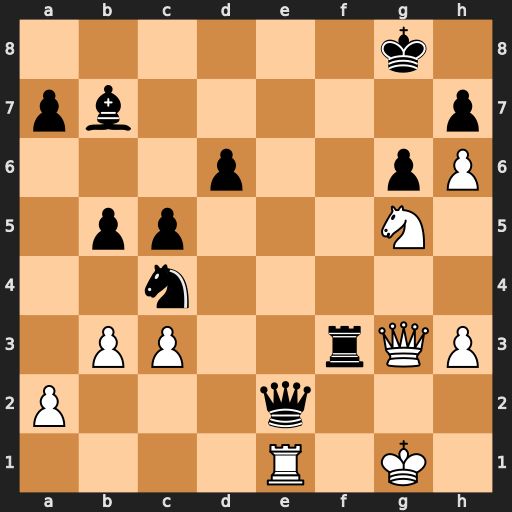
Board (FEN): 6k1/pb5p/3p2pP/1pp3N1/2n5/1PP2rQP/P3q3/4R1K1
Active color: w
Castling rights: -
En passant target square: -
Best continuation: Nxf3 Qxf3 Qxf3 Bxf3 bxc4